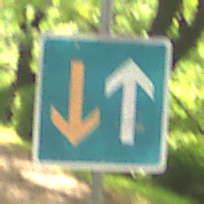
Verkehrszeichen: VorrangVorGegenverkehr
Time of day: MorningAfternoon
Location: Outdoor (RoadRail)
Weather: Clear
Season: NotSpecified
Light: Natural